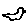
Label: bird